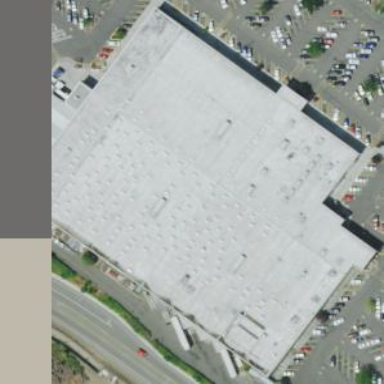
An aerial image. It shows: Supermarket located in building.